Question: I am struggling to find offset top position from left.
For example left 50px i want find top position based on left.

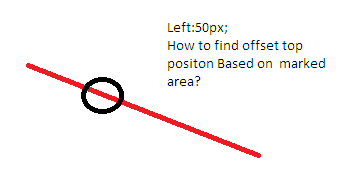
Answer: This is a pure euclidean geometry problem, but you currently can't calculate this offset. You need of these data:
- -
I guess you know the rotation, so we'll use this value. Let's say you've made a 30deg rotation, we've got this:

Using Pythagore's theorem, we've got:
'''
tan(30) = H / 50px
<=> H = tan(30) * 50px
<=> H = 28.867px
'''
So, take your angle (a), and apply this formula:
> H = tan(a) * 50px
In Javascript:
'''
var offset = {
x: 50,
y: null
}
var alpha = 30;
offset.y = Math.tan(alpha * (180 / Math.PI)) * offset.x;
console.log(offset);
'''